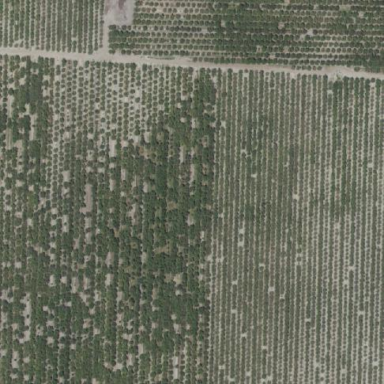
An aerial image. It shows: Almond orchard with rows of almond trees.